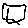
Label: square